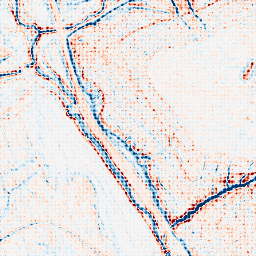
Category: edge_preserving
Decomposition family: anisotropic_diffusion
Decomposition parameters: iterations: 10
kappa: 100
gamma: 0.15
Upsampling method: sinc_blackman
Upsampling parameters: scale: 8
kernel_size: 8
Upsampling scale: 8